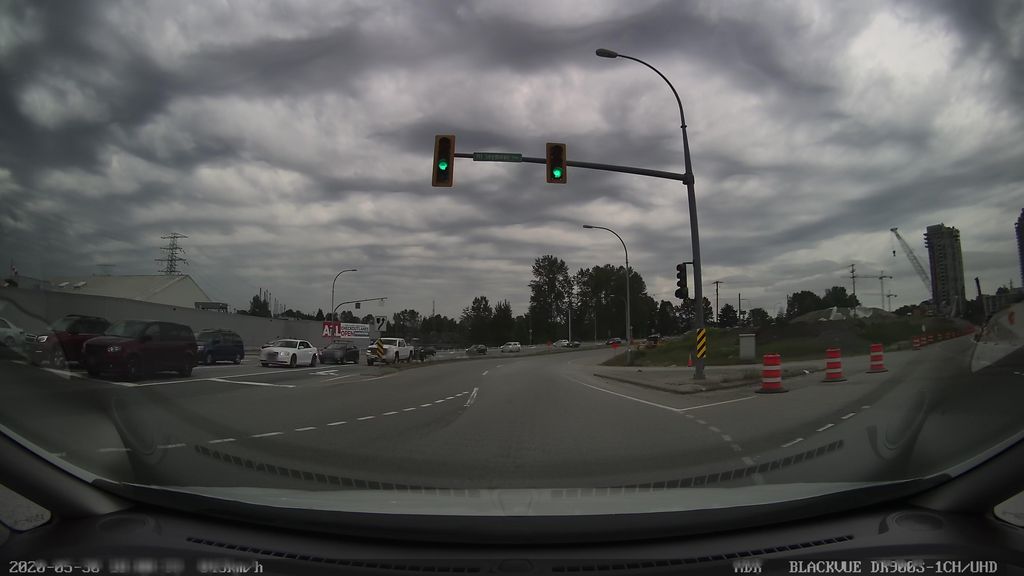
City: vancouver